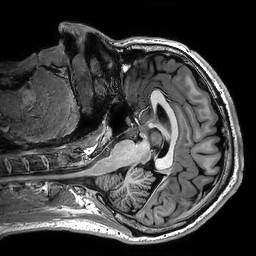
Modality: T1w
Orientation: axial
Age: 37
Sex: male
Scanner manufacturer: philips
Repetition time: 0.006428 s
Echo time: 0.00294 s